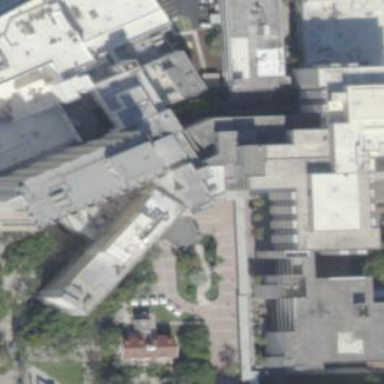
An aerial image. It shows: Part of hospital building.